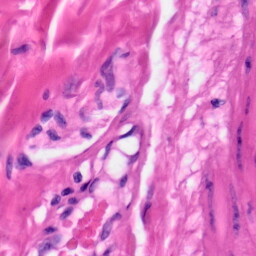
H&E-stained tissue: Skin